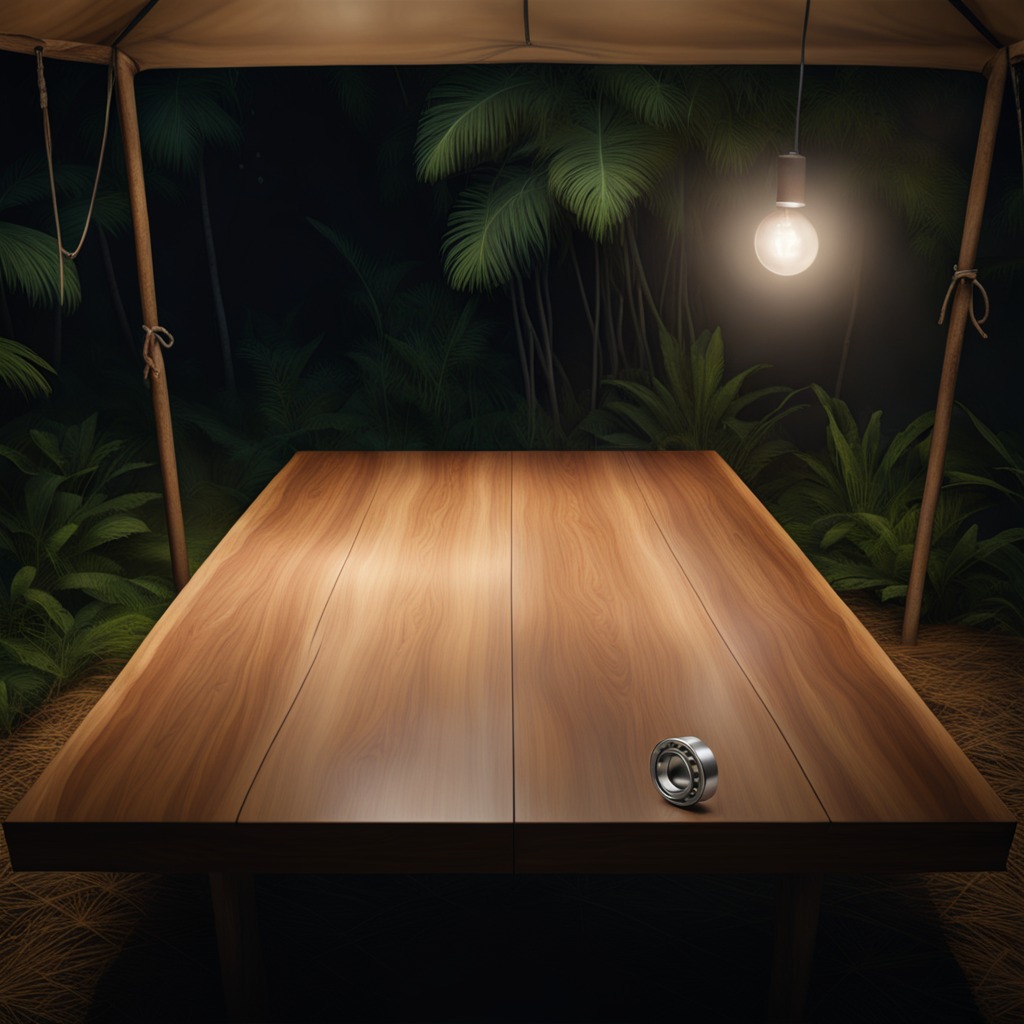
A metal ball bearing is lying on a wooden table inside a jungle field workshop tent at night.